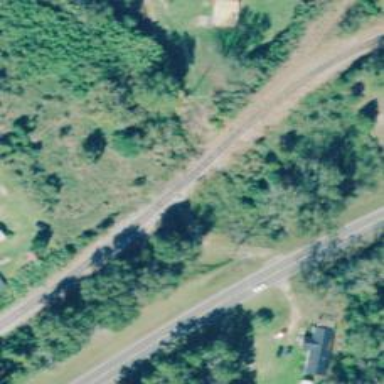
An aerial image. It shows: Railway track.